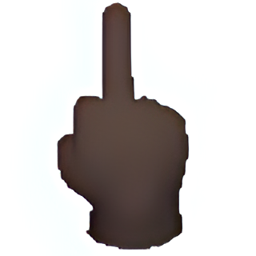
Name: reversed hand with middle finger extended
Emoji: 🖕🏿
Group: People & Body
Sub-group: hand-single-finger